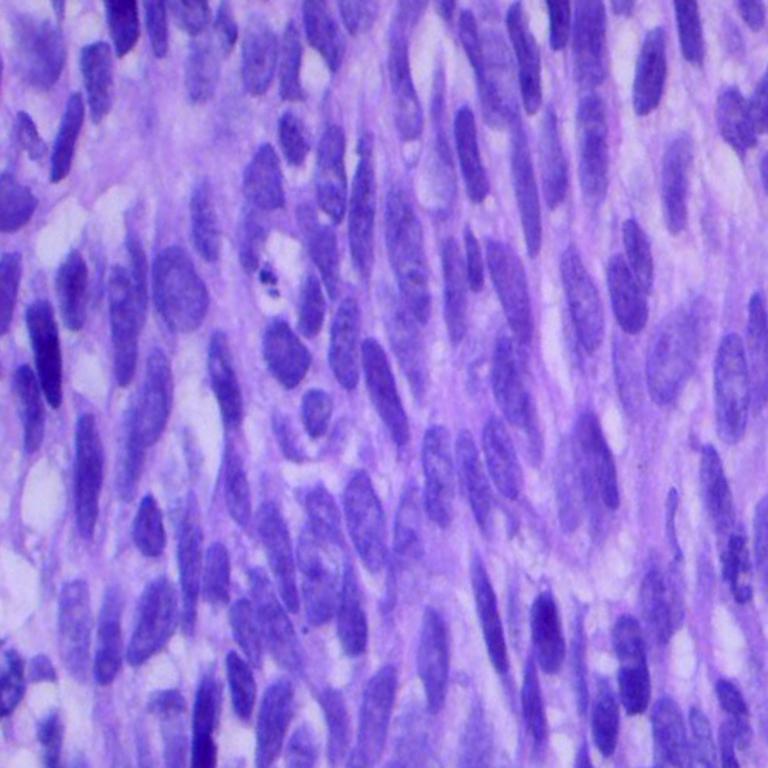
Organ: lung
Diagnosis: squamous carcinomas